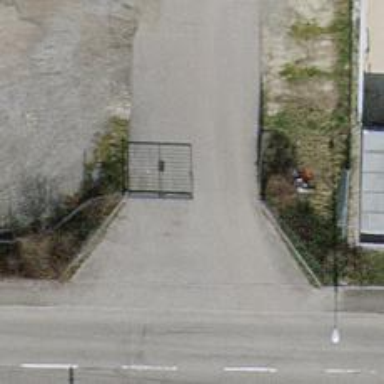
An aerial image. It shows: Gate.